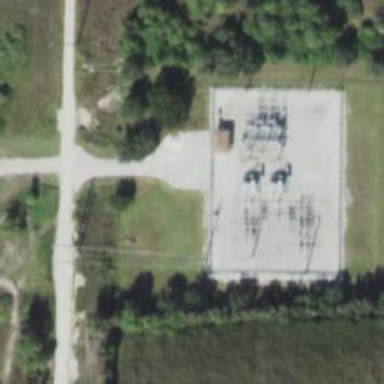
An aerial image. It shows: Switch for power supply.